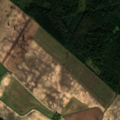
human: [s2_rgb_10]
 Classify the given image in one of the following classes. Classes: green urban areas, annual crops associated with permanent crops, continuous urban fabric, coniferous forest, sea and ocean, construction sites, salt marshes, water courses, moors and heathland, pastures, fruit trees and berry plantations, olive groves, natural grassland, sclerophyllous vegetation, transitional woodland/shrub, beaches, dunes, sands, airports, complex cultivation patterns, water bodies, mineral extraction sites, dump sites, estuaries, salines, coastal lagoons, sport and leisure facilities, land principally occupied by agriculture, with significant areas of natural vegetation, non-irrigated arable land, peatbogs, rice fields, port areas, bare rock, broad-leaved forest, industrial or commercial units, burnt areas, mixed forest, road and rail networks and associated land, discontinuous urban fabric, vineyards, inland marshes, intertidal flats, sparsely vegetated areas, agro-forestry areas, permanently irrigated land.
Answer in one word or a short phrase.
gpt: non-irrigated arable land, mixed forest, transitional woodland/shrub